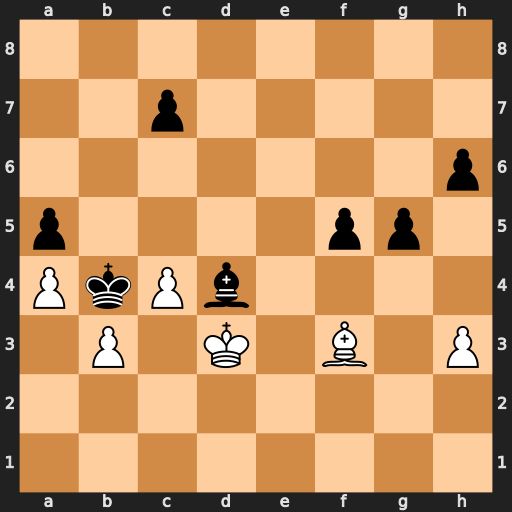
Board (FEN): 8/2p5/7p/p4pp1/PkPb4/1P1K1B1P/8/8
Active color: w
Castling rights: -
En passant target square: -
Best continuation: Kxd4 Kxb3 Bd1+